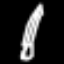
Label: pencil